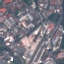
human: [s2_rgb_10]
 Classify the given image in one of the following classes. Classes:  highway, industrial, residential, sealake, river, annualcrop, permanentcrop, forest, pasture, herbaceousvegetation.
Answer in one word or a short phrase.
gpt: Industrial